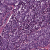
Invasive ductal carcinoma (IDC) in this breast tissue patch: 1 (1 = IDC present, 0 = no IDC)